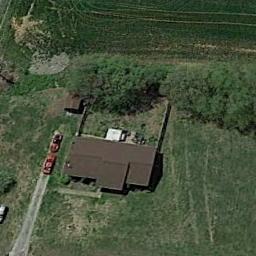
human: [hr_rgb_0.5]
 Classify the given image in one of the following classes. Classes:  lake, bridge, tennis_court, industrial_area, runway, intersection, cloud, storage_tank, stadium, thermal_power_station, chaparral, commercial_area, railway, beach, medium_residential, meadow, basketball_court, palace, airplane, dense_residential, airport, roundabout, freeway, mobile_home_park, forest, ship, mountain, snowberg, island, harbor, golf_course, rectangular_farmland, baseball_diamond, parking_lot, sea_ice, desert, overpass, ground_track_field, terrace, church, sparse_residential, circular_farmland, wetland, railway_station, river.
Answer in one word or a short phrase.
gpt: sparse_residential